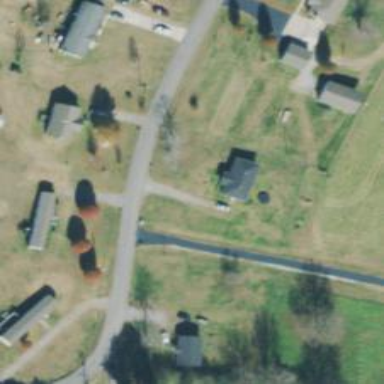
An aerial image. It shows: Residential road.